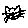
Label: cat